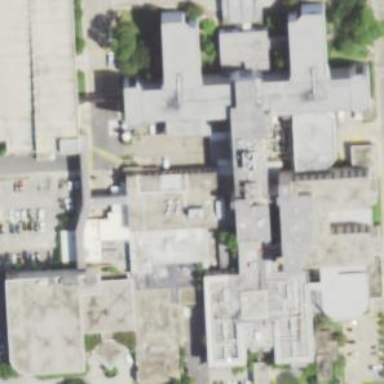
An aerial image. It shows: Hospital building.